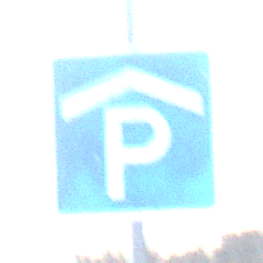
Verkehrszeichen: Parkhaus
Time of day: SunriseSunset
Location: Outdoor (Suburban)
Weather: PartlyCloudy
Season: Winter
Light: Natural